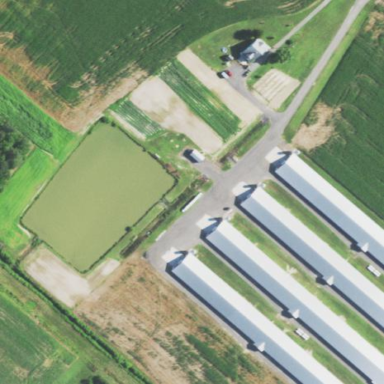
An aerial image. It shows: Farmyard area.